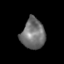
Tissue: skin
Cell type: Epithelial cells
Senescence score: 0.2478
Nuclear area (px): 705
Mean DAPI intensity: 113.329